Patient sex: F
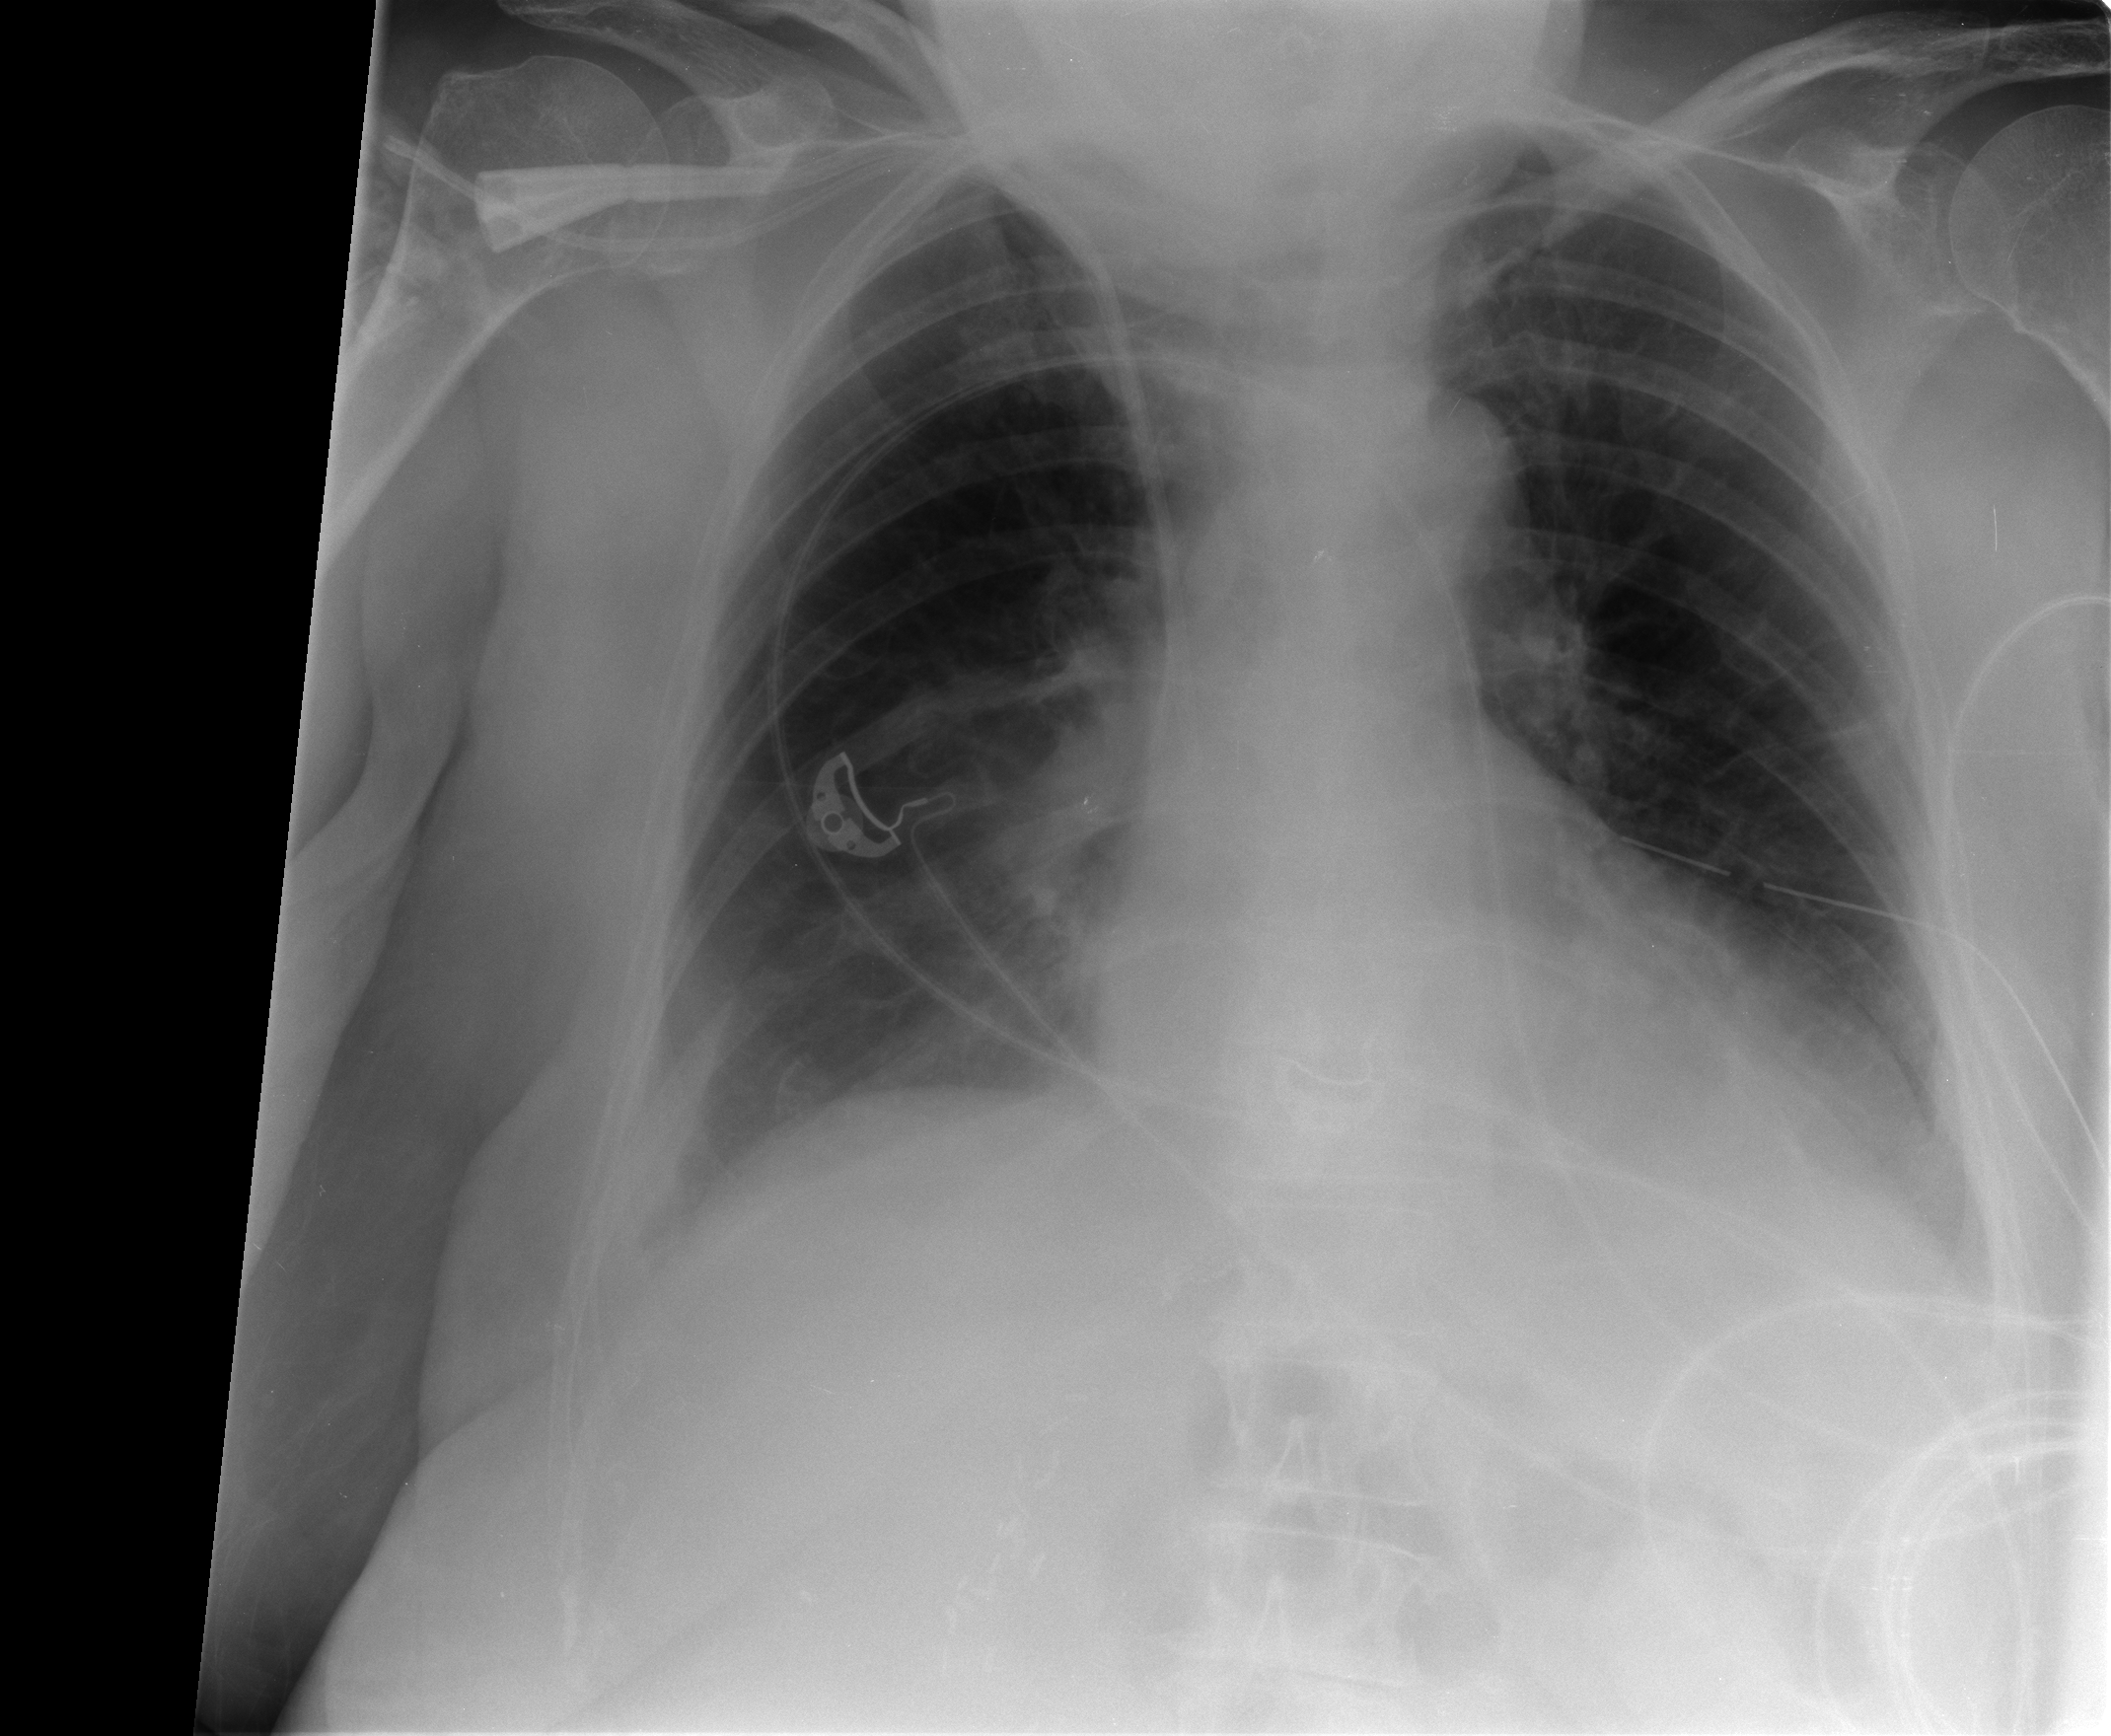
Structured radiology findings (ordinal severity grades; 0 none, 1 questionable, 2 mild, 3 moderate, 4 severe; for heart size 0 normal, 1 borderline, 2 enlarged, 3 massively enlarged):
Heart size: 2
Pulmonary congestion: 0
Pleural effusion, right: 2
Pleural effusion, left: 0
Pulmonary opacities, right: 0
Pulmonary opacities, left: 0
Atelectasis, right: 2
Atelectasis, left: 2